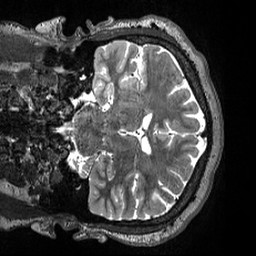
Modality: T2w
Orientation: coronal
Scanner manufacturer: siemens
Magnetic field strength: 3 T
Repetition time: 3.2 s
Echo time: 0.564 s